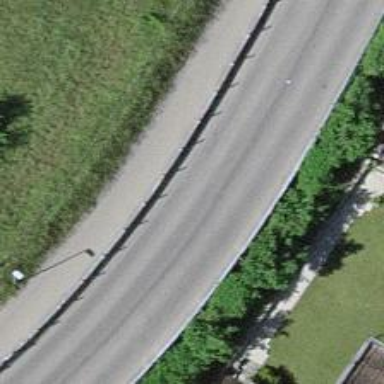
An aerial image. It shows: Tertiary road with asphalt surface and separate sidewalk.